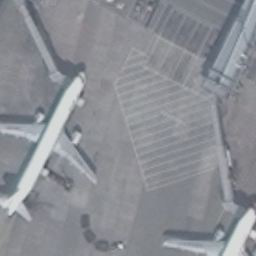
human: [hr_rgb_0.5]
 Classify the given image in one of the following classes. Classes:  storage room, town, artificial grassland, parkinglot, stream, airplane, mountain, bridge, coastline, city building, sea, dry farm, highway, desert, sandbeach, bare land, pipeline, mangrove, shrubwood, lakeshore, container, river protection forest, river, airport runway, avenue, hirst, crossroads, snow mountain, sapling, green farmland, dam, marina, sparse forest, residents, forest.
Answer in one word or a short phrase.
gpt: airplane